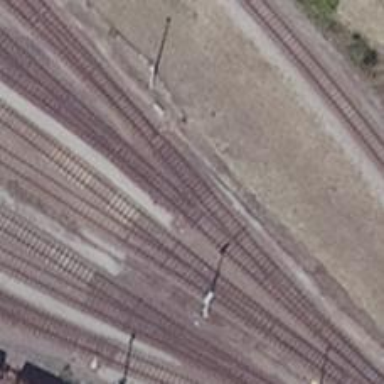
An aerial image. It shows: Railway switch.